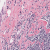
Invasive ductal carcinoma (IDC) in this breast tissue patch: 0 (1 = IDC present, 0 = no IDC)